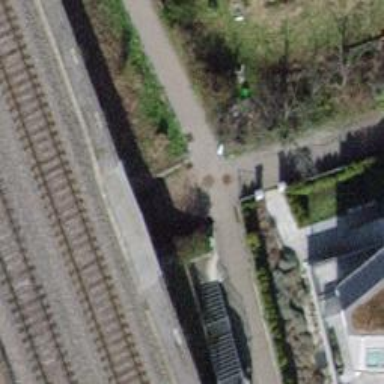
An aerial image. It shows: Footway passing through tunnel.